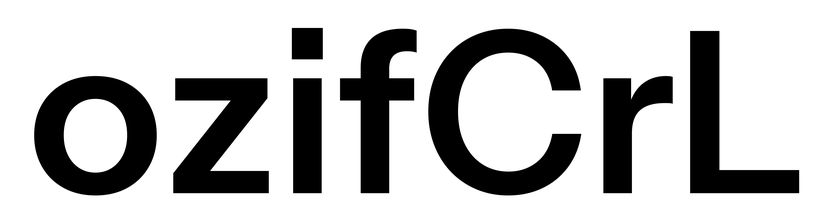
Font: InstrumentSans_SemiBold